Interaction volume radius: 5 \u00c5
Interaction volume height: 25 \u00c5
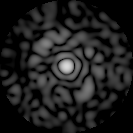
Disorder parameter: 0.8228